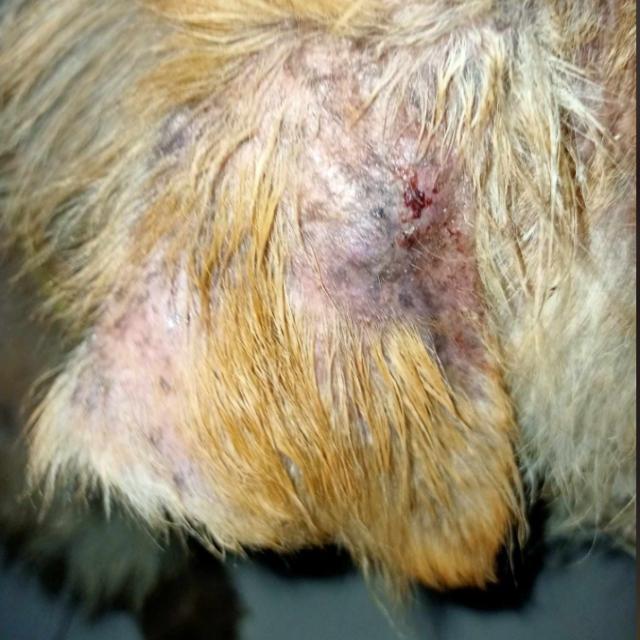
Canine demodicosis (Demodex mange) — caused by Demodex canis mites. Presents with alopecia, follicular papules, pustules, and comedones. Often localized on face and forelimbs.